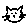
Label: cat